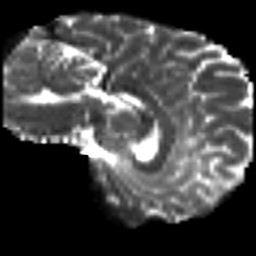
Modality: T2w
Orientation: sagittal
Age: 22
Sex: female
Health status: ill
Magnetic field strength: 3 T
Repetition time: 8.4 s
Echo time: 0.0926 s